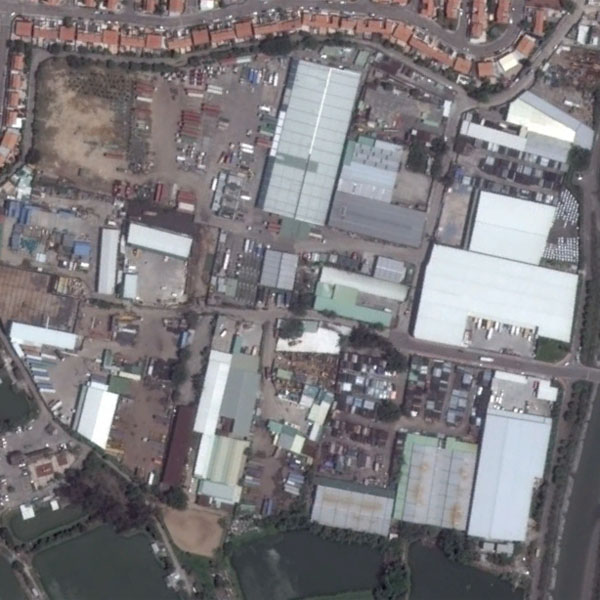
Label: Industrial